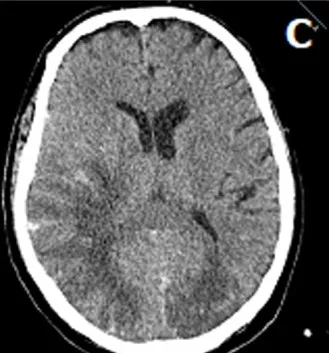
Compression of the posterior horn of the right ventricle.
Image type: radiology (ct)